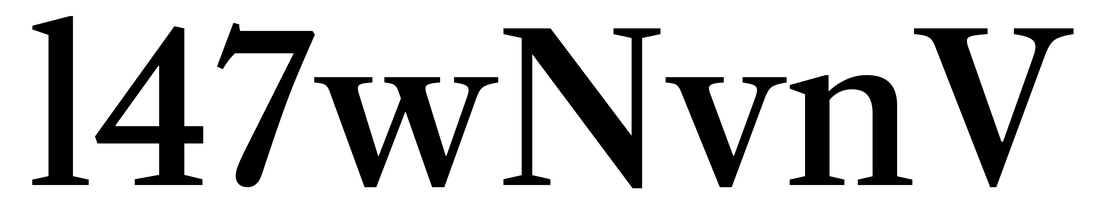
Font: LibreCaslonText_Medium